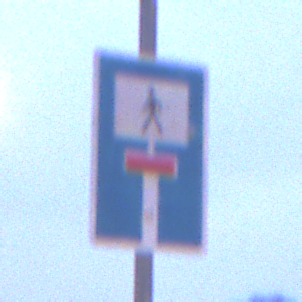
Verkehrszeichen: SackgasseFussgaengerDurchlaessig
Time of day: Night
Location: Outdoor (Urban)
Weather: PartlyCloudy
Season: NotSpecified
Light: Artificial